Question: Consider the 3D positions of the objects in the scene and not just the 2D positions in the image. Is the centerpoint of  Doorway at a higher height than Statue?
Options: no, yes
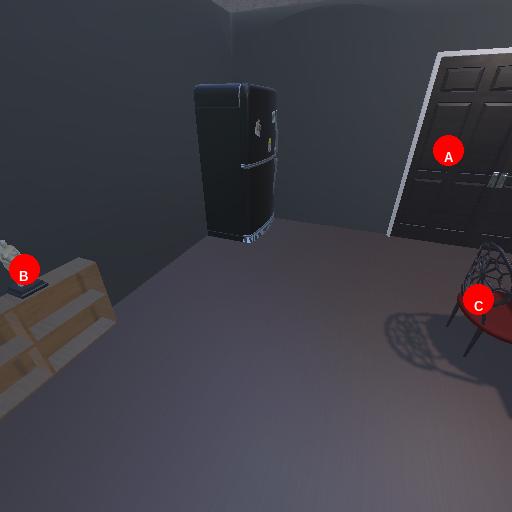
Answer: no